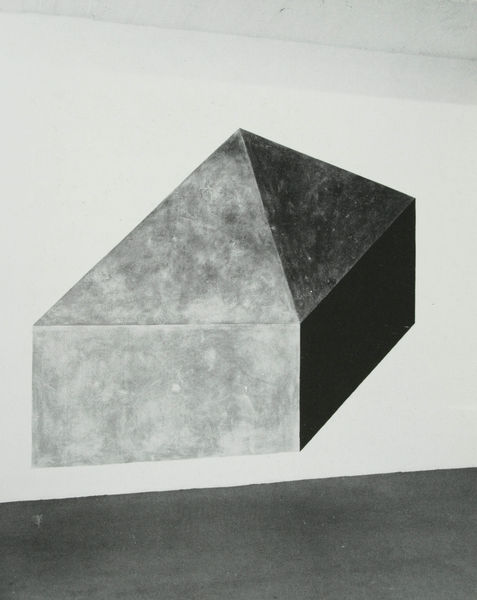
Titel: Installation Konrad Fischer, Düsseldorf - Isometric figure drawn with India ink washes
Künstler: Sol Lewitt
Schlagwörter: körper, schatten, weiß, dreieck, grau, hell, hintergrund, licht, schwarz, dach, haus, wand, stein, boden, decke, ecke, flächen, foto, fotografie, form, ausstellung, geometrisch, seiten, obelisk, museum, pyramide, wandbild, objekt, geometrie, lewitt, viereck, installation, kubus, mathematik, sol lewitt, kannte